九年级 · 度量几何学
如图, 在 $\triangle A B C$ 中, $C H \perp A B, C H=h, A B=c$, 若内接正方形 $D E F G$ 的边长是 $x$, 则 $h 、 c 、 x$ 的数量关系为

( )

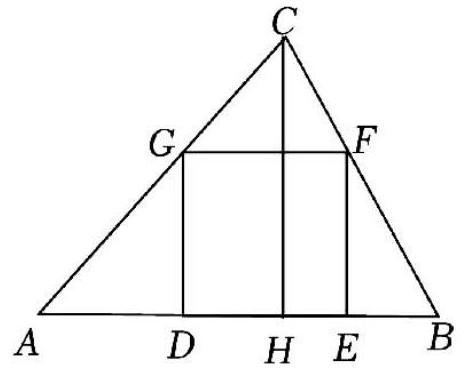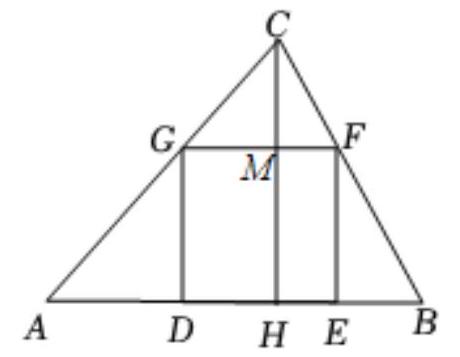
A. $x^{2}+h^{2}=c^{2}$
B. $\frac{1}{2} x+h=c$
C. $h^{2}=x c$
D. $\frac{1}{x}=\frac{1}{h}+\frac{1}{c}$

答案: D
解析: 解：如图, 设 $C H$ 与 $G F$ 交于点 $M$,

$\because$ 四边形 $D E F G$ 是正方形,

$\therefore G F / / D E, \angle G D E=\angle D G F=90^{\circ}$,

$\therefore \triangle C G F \backsim \triangle C A B$,

$\therefore \frac{G F}{A B}=\frac{C M}{C H}$,

$\because C H \perp A B$,

$\therefore \angle D H M=90^{\circ}$,

$\therefore$ 四边形 $D H M G$ 是矩形,

$\therefore D G=M H$,

$\because C H=h, A B=c$, 正方形 $D E F G$ 的边长是 $x$,

$\therefore M H=x$,

$\therefore C M=C H-M H=h-x$,

$\therefore \frac{x}{c}=\frac{h-x}{h}$,

$\therefore \frac{x}{c}=1-\frac{x}{h}$,

$\therefore \frac{1}{c}=\frac{1}{x}-\frac{1}{h}$,

$\therefore \frac{1}{x}=\frac{1}{h}+\frac{1}{c}$,

故选: D.

先根据正方形的性质得到 $G F / / D E$, 从而证明 $\triangle C G F \sim \triangle C A B$, 根据相似三角形的性质可列出比例式,再通过证明四边形 $D H M G$ 是矩形表示出 $C M$ 的长度, 即可求解.

本题考查相似三角形的判定与性质, 正方形的性质, 解题的关键是证明 $\triangle C G F \sim \triangle C A B$ 后列出比例式.